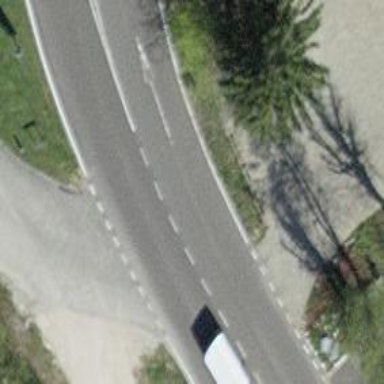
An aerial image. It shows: Asphalt motorway link.